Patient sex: F
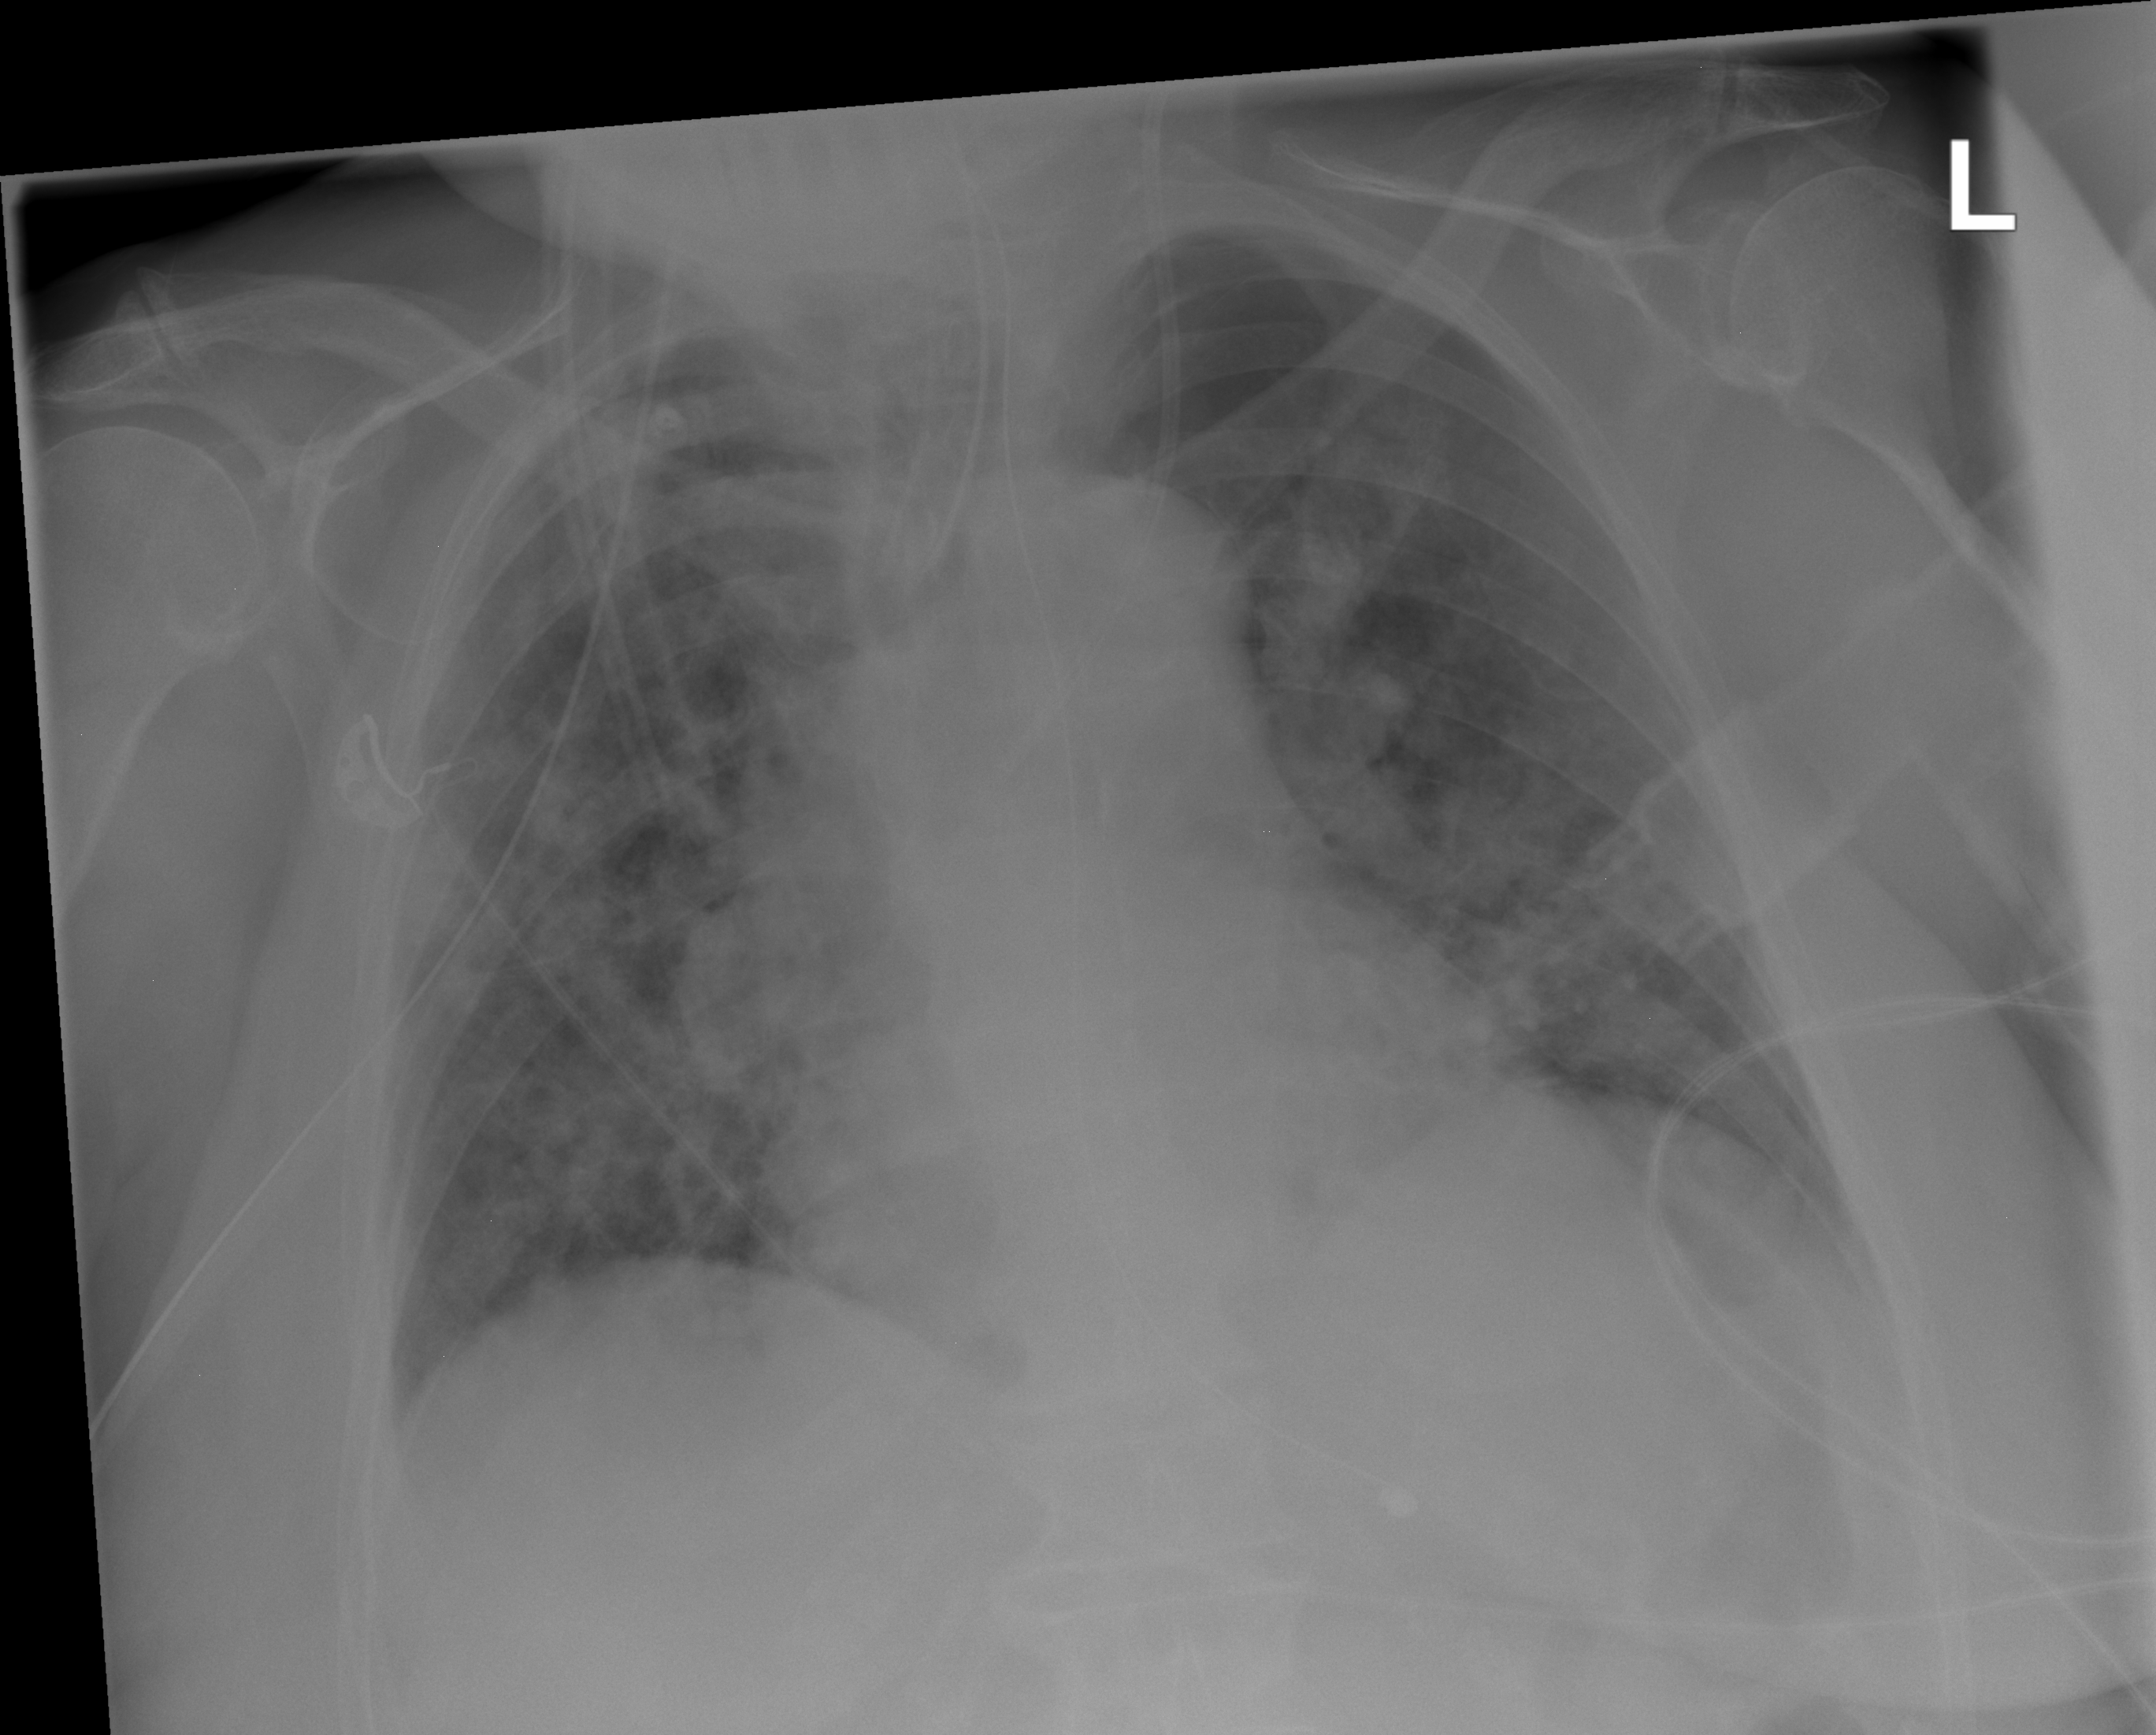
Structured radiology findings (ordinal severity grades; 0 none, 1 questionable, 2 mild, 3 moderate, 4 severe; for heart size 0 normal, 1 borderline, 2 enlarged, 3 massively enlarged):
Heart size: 2
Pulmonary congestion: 3
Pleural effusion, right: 0
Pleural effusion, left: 0
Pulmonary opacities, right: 2
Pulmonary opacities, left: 2
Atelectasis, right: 2
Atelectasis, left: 2